Question: When using boto's get_all_volumes() method, the only field I am not able to retrieve - or rather, which is not available is the NAME field, which is specified after creation of the aws ebs volume.

I suppose the only way to provide a mapping between a user specified name and the volume id is to only create and attach volumes via boto, and store the name mappings in a database. Or is there another easy way around this?
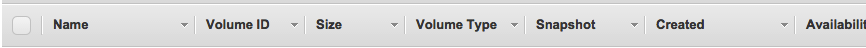
Answer: The 'Name' value that appears in the console is actually the value of a tag called 'Name'. If you have tagged your volumes with this tag (or any tag) you can access those tags using the 'tags' attribute of the 'Volume' object.
'''
import boto.ec2
c = boto.ec2.connect_to_region('us-east-1')
volumes = c.get_all_volumes()
volume = volumes[0]
print(volume.tags)
'''
The 'tags' attribute is a dictionary containing all of the tags associated with the volume. The 'Name' tag, if you have assigned it, should show up there.